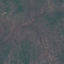
Land use / land cover class: HerbaceousVegetation